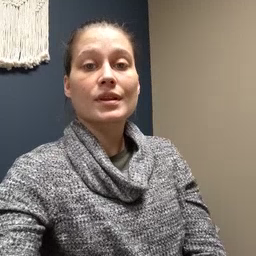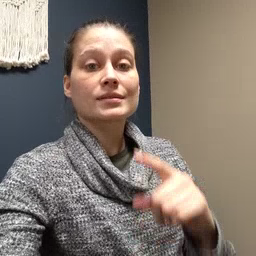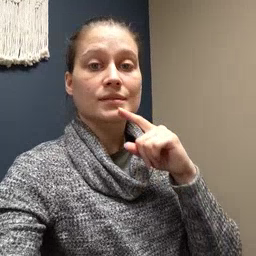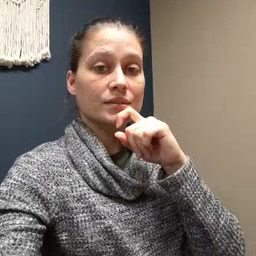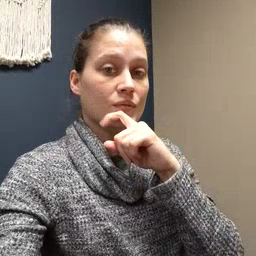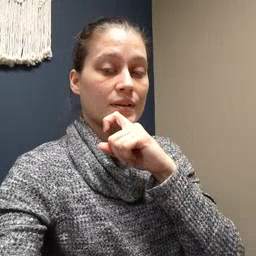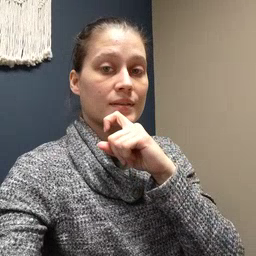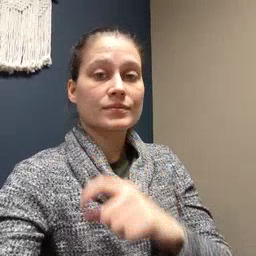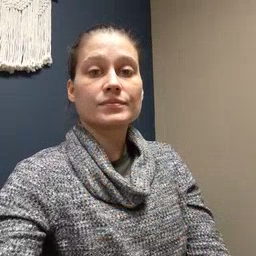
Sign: cereal